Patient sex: M
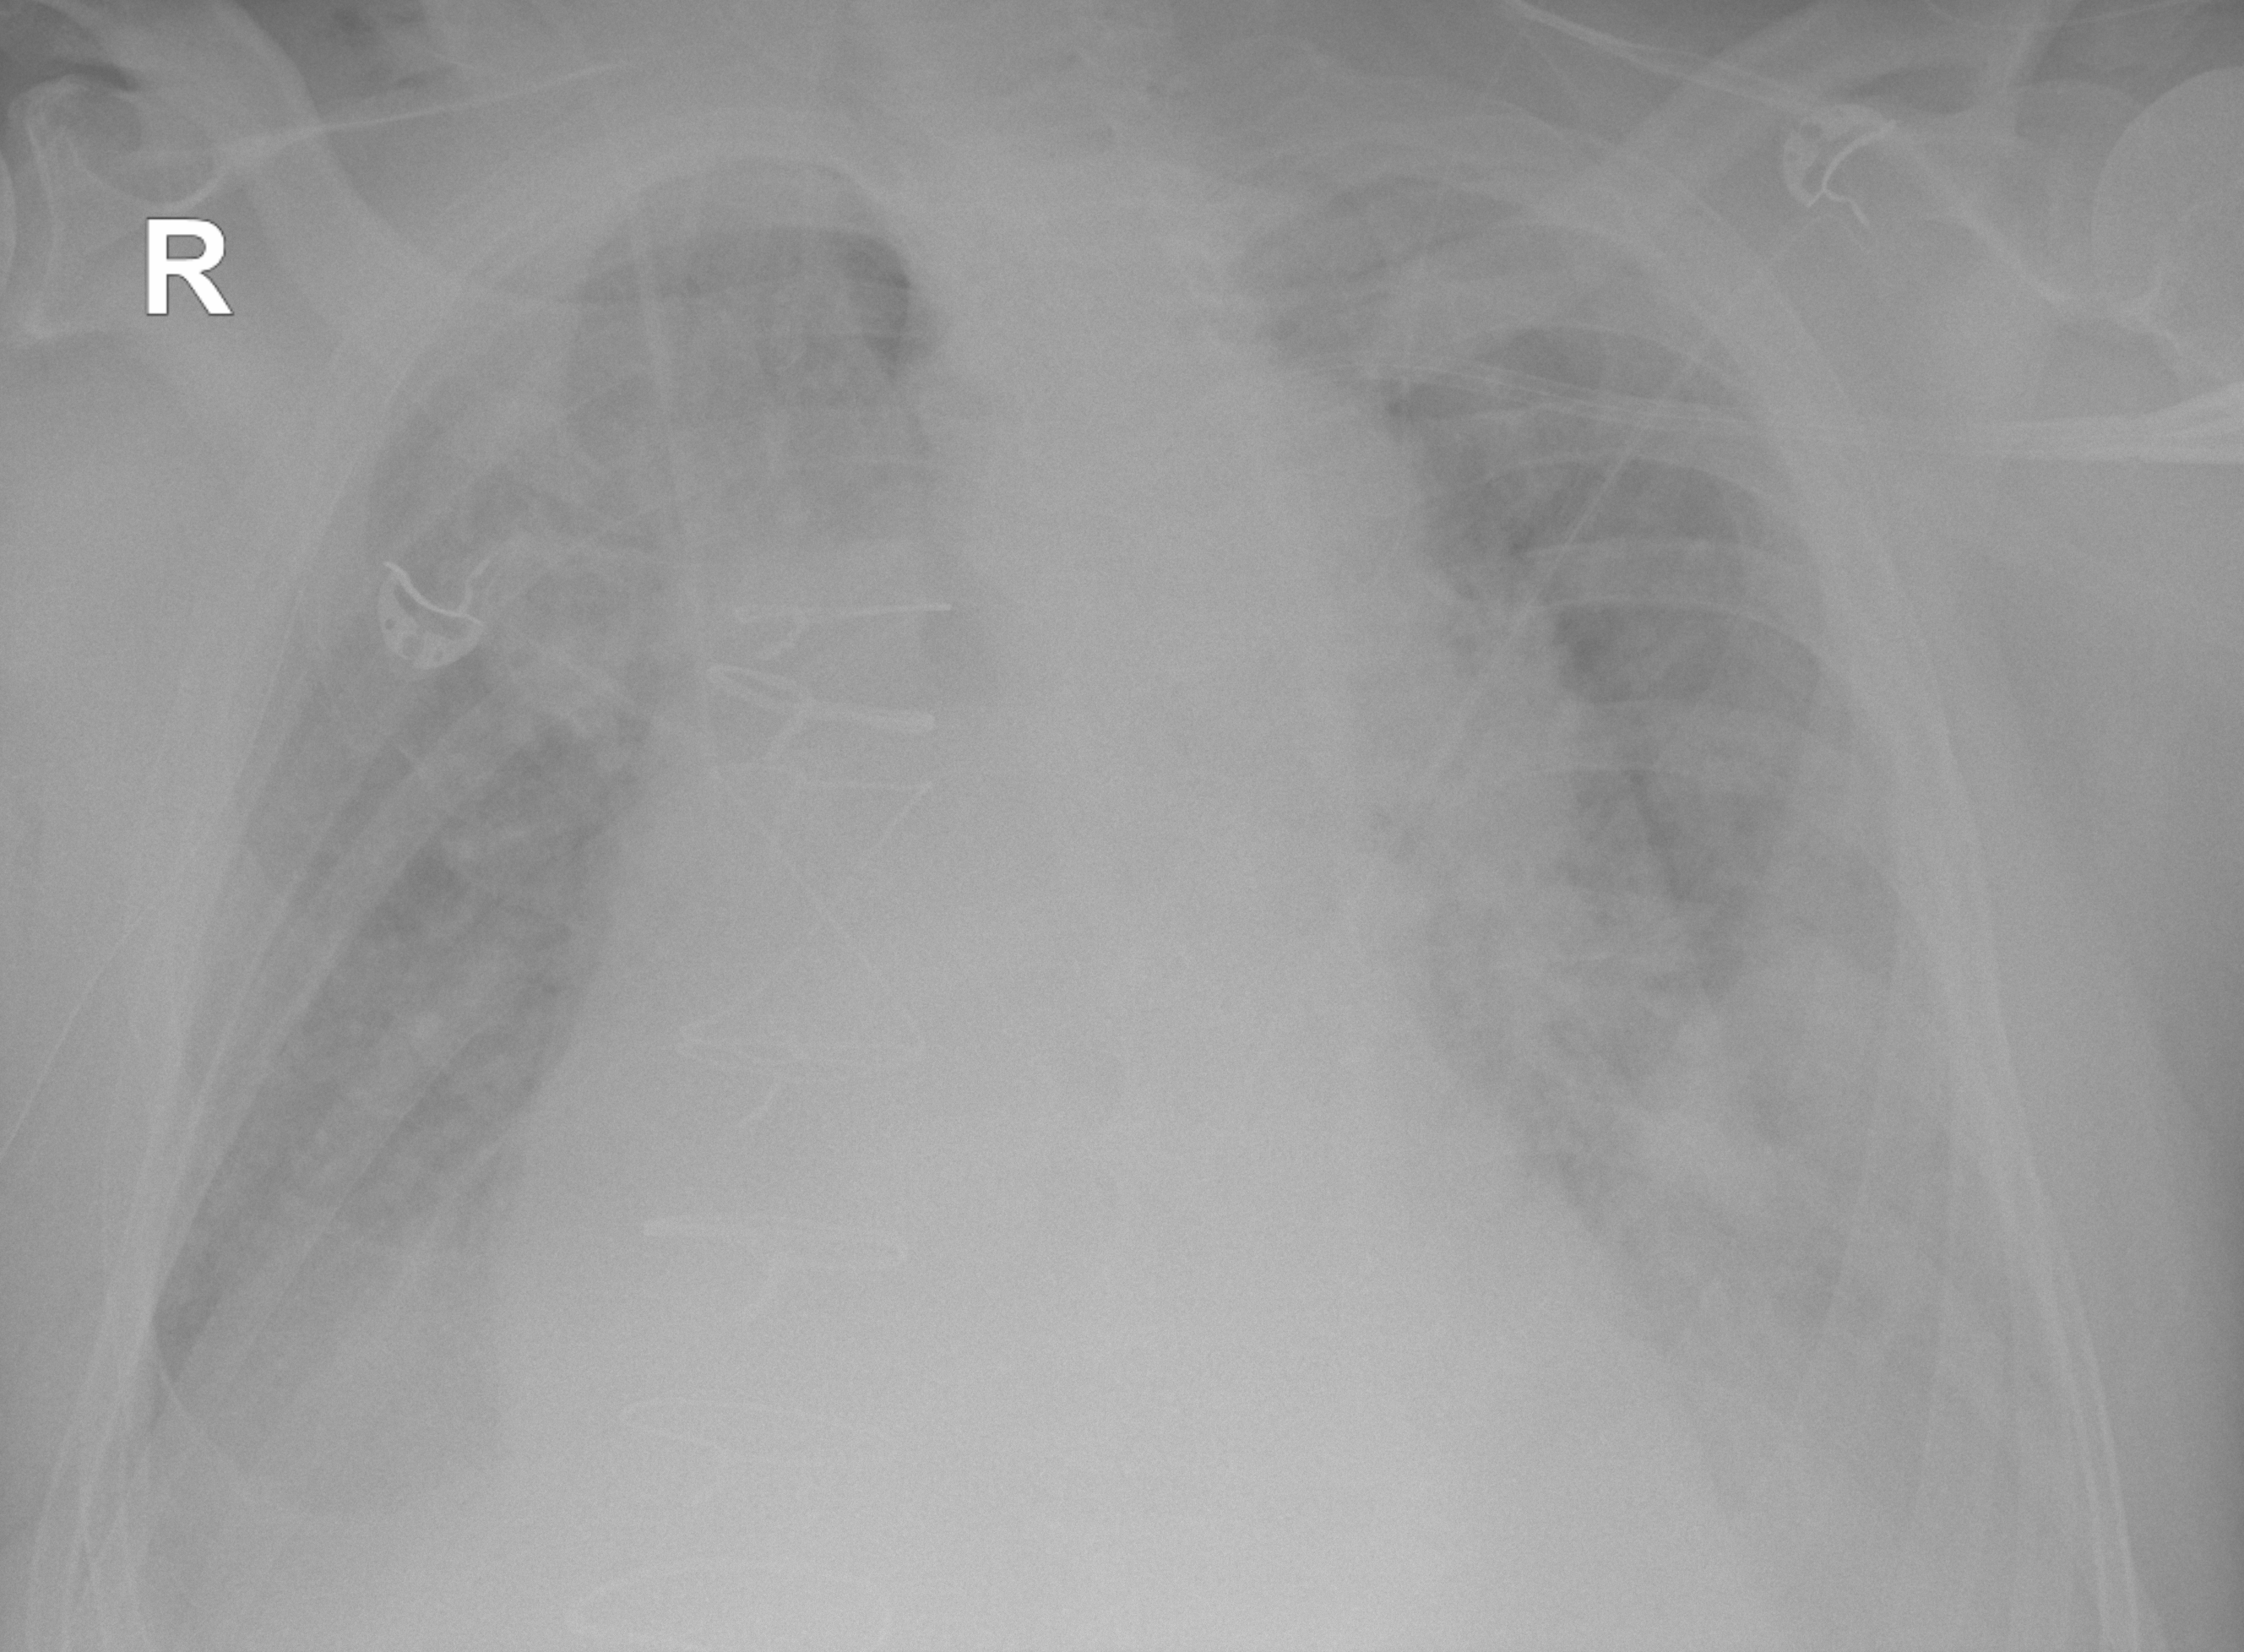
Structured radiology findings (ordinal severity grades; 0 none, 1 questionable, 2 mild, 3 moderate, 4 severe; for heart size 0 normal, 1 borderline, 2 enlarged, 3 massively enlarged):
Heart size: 2
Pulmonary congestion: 2
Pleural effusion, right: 2
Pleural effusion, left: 3
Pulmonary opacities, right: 3
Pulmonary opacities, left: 2
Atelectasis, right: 2
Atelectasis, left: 3